Question: Im building a voice recording app and I would like to show a voice frequency graph similar to "Voice Memo" app on iPhone.

Im not sure exactly where to start build this.. could anyone give me some areas to look into and how to structure it? Ill then go learn all the areas and build it!
Thank you
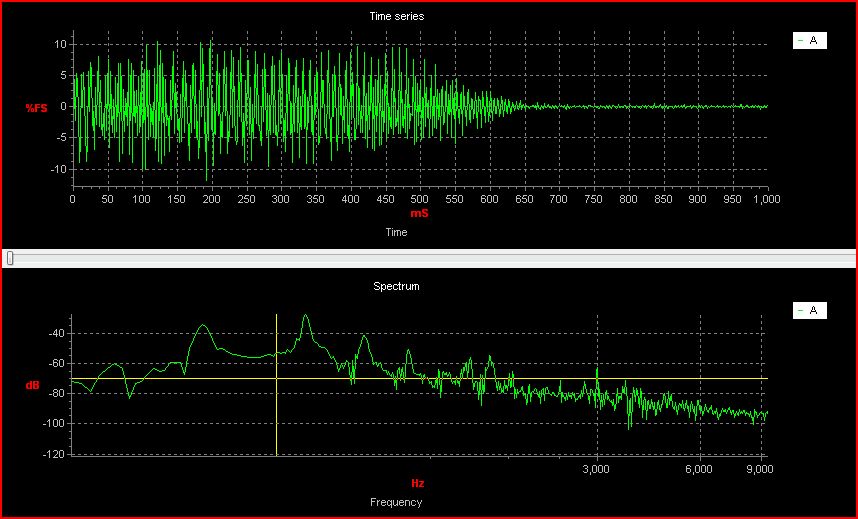
Answer: # Great Example Project by Apple:
<URL>
<URL>
---
The top chart measures . This is the most intuitive representation of a sound because a louder voice would show up as a larger spike. Intensity is measured in Percentage of Full-Scale (%FS) units where 100% corresponds to the loudest recordable sound by the device.
When a person speaks into a microphone, a voltage fluctuates up and down over time. This is what this graph represents.
The bottom chart is a <URL> at different frequencies.
---
After a bit of Googling and testing, I think doesn't provide access to the audio data in real-time, it's a high-level API primarily useful for recording to a file and playing back.
The lower-level Audio Queue Services API seems to be the way to go (although I'm sure there are libraries out there that simplify its complex API).
:
<URL>
:
<URL>